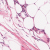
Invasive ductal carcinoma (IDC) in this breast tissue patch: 0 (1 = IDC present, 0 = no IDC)